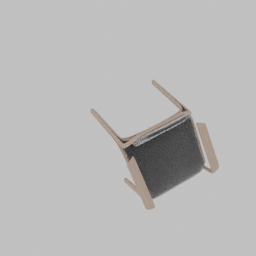
Label: furniture